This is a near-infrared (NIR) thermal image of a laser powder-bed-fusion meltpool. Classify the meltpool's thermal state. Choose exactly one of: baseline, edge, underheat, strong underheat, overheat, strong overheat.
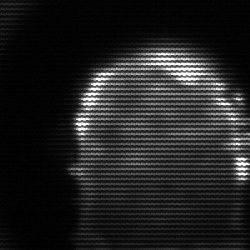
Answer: baseline